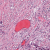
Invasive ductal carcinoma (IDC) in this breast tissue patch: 1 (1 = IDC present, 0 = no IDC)